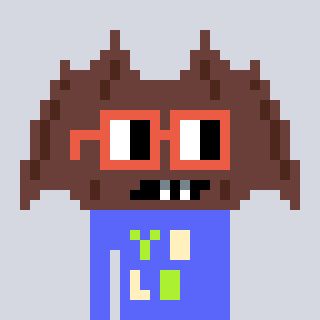
a pixel art character with square orange glasses, a bat-shaped head and a purple-colored body on a cool background